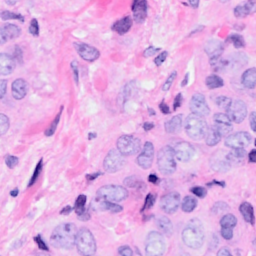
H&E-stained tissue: Breast